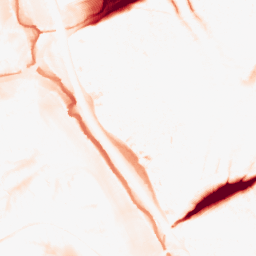
Category: morphological
Decomposition family: tophat
Decomposition parameters: size: 20
mode: black
Upsampling method: lanczos
Upsampling parameters: scale: 4
Upsampling scale: 4